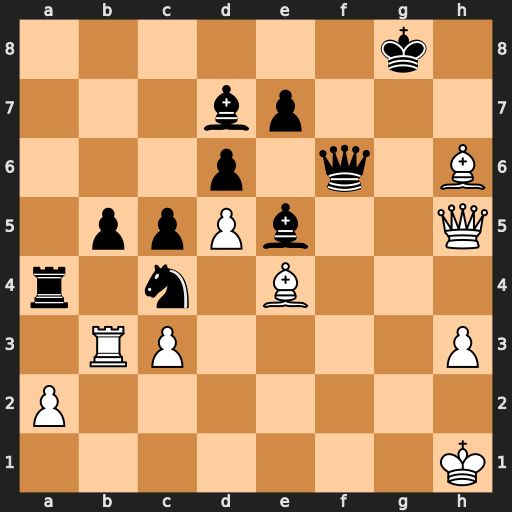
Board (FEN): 6k1/3bp3/3p1q1B/1ppPb2Q/r1n1B3/1RP4P/P7/7K
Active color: w
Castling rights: -
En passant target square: -
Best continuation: Rb1 Bh2 Bh7+ Kxh7 Bg5+ Kg7 Bxf6+